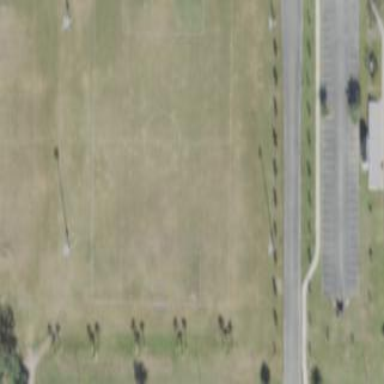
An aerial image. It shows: Grass pitch designated for soccer.